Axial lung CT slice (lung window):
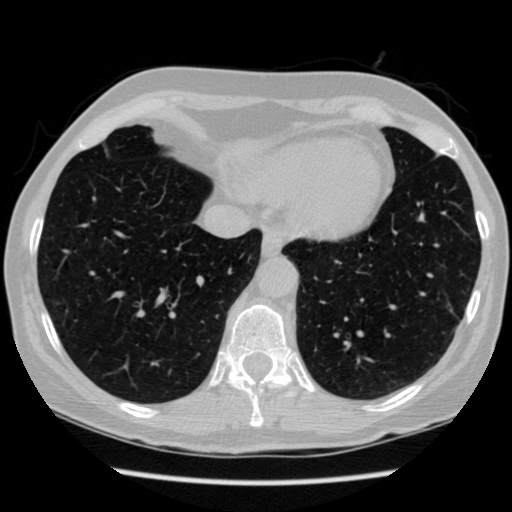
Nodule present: no